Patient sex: M
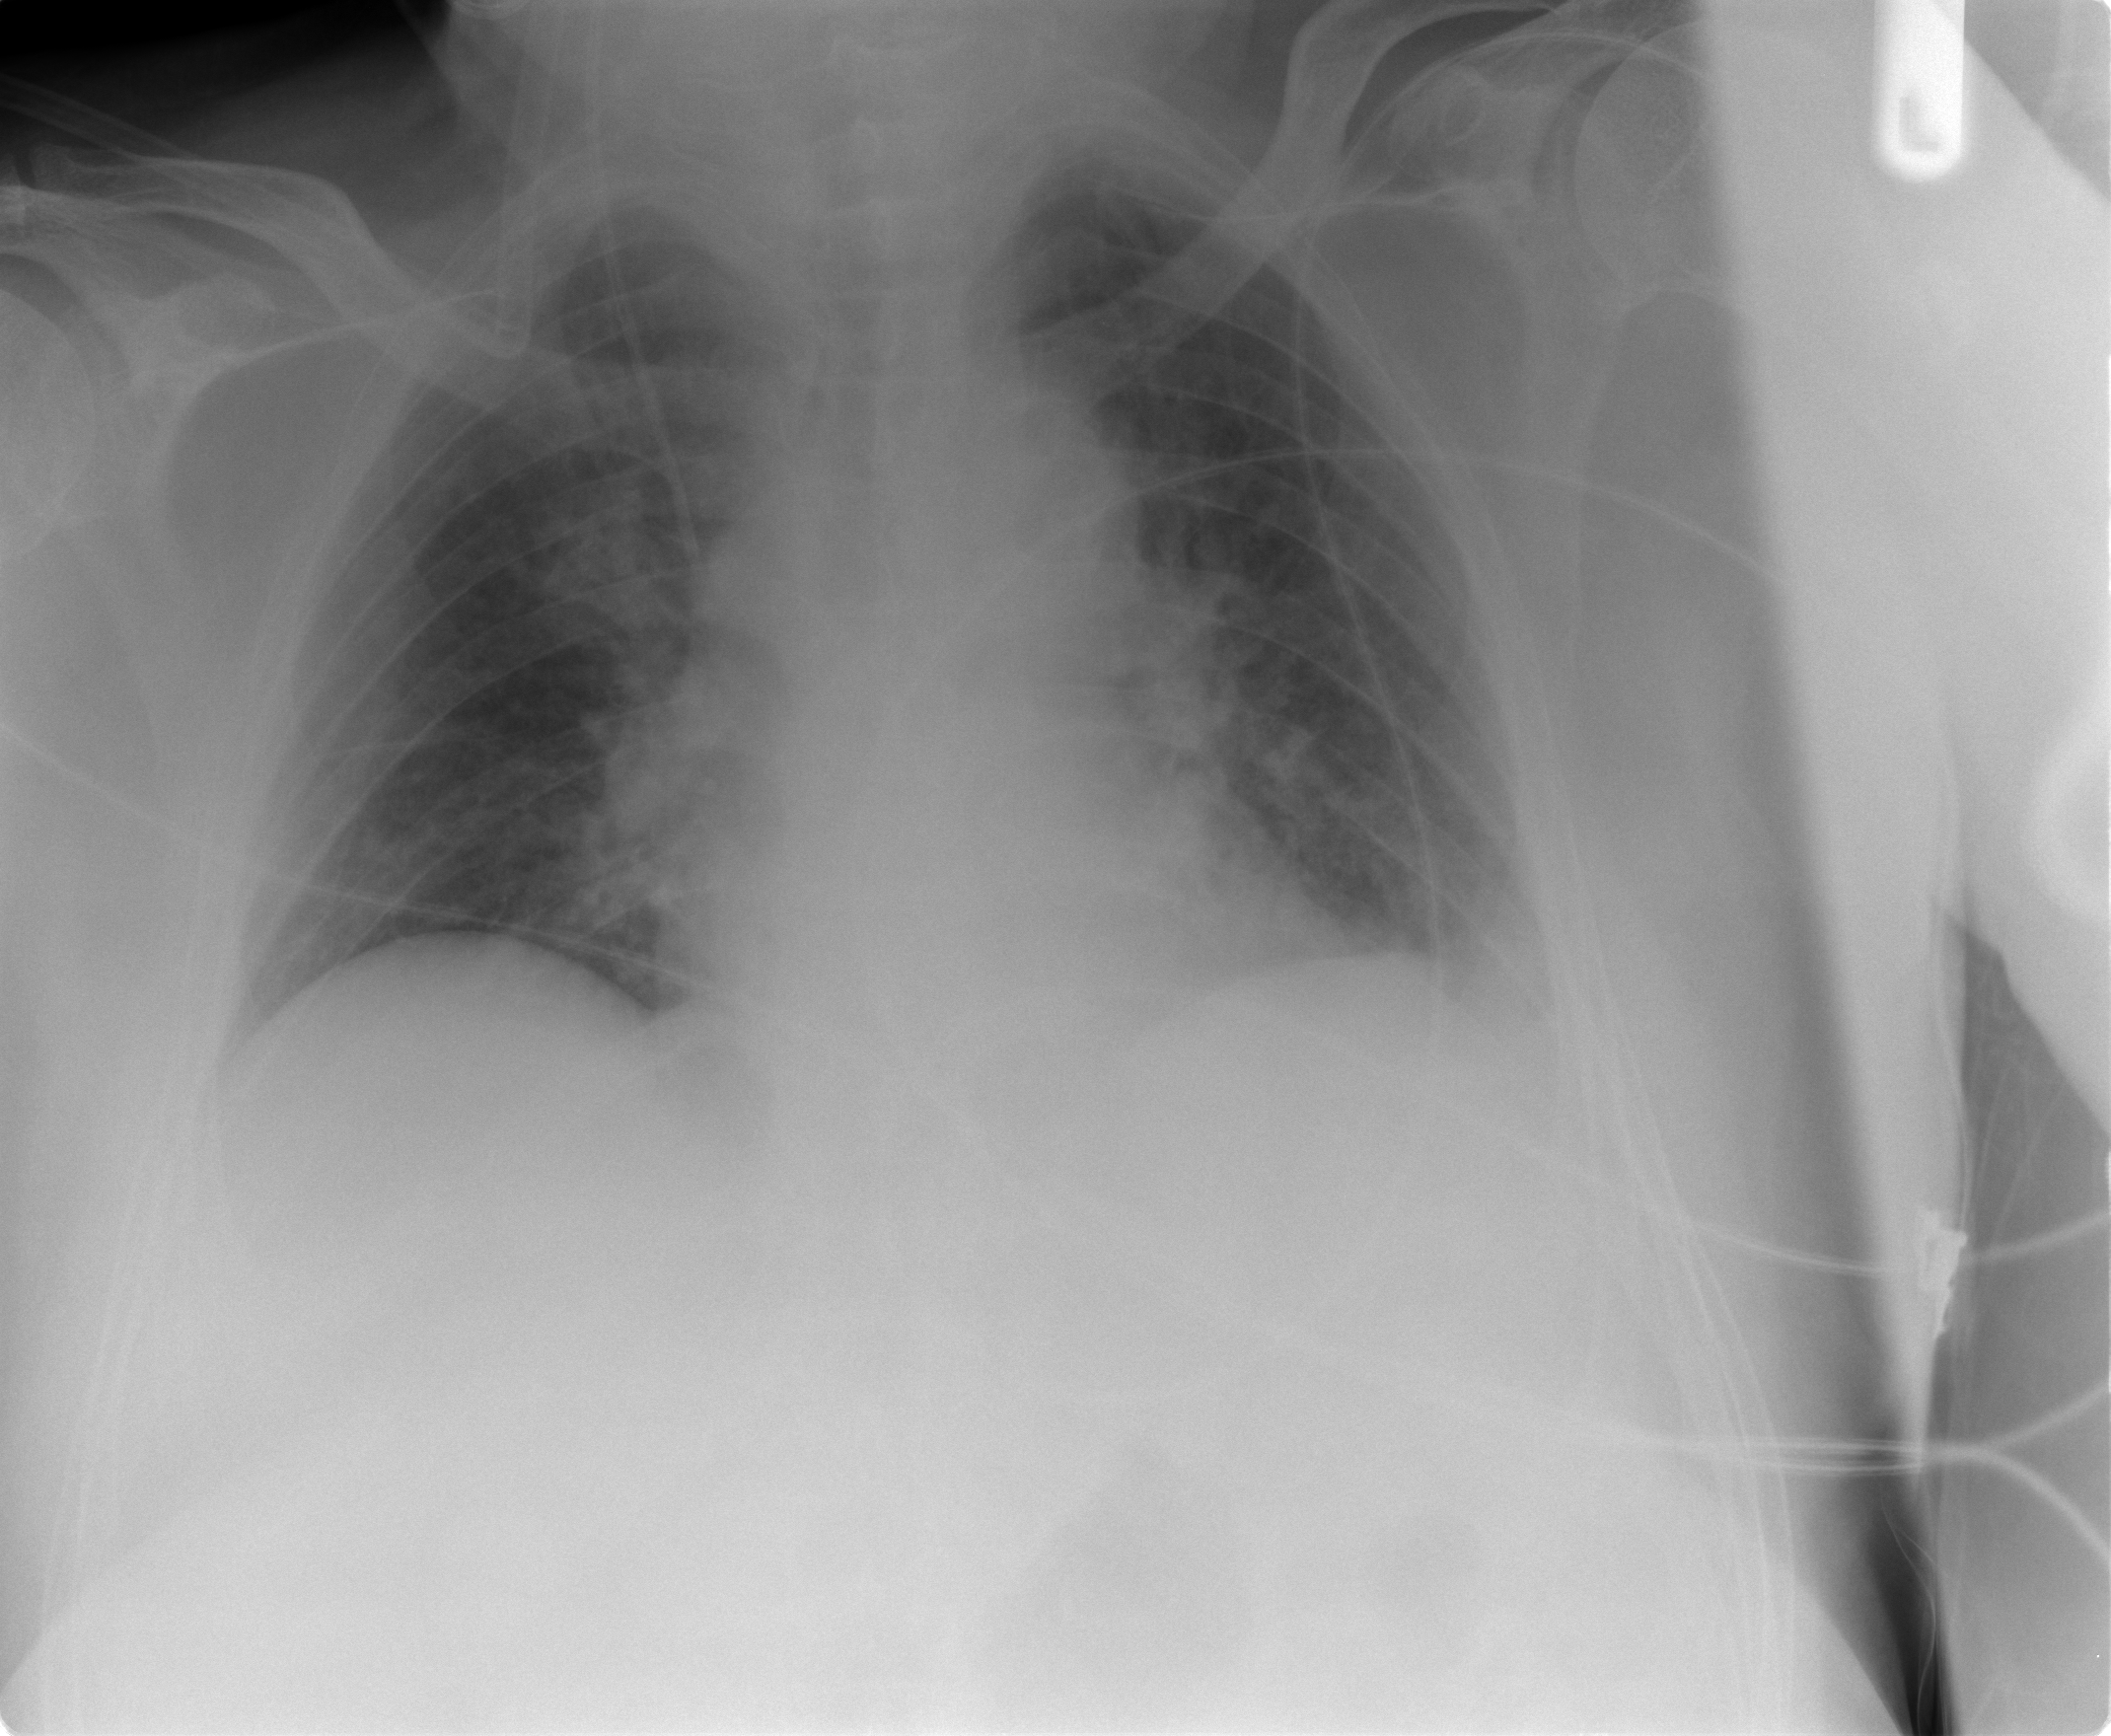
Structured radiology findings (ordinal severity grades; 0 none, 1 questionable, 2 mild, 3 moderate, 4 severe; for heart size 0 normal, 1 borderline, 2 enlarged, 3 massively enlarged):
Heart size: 1
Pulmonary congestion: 2
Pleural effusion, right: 0
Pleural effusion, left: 0
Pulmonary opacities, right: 0
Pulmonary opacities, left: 0
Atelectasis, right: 0
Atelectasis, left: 0